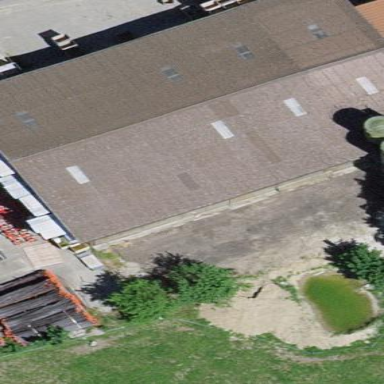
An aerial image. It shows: Rural barn.